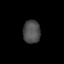
Tissue: lung
Cell type: Endothelial cells
Senescence score: 0.5962
Nuclear area (px): 396
Mean DAPI intensity: 77.341